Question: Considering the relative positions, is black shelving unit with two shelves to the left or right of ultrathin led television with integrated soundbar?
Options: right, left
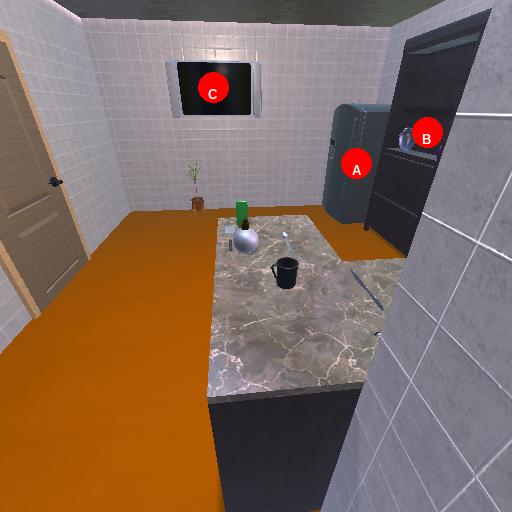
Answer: right